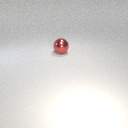
large red metal sphere